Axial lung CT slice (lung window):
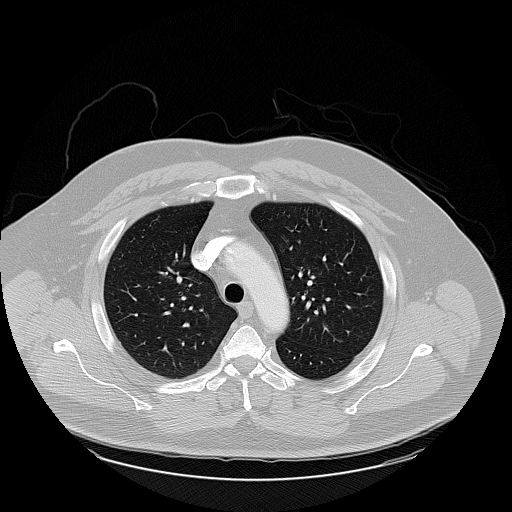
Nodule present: no